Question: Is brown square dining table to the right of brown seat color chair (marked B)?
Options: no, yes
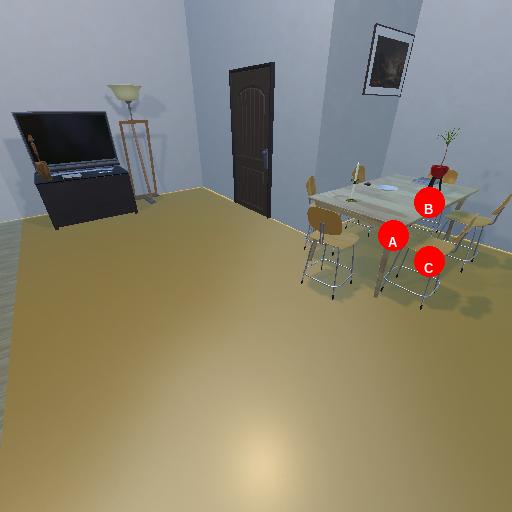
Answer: no